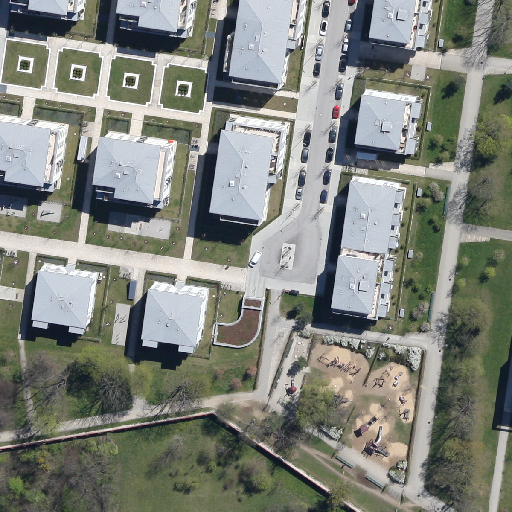
Referring expression: vehicle in the parking area